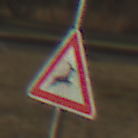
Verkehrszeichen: WildwechselLinks
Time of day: SunriseSunset
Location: Outdoor (Nature)
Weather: Clear
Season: NotSpecified
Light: Natural